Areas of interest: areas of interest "Industrial Park"
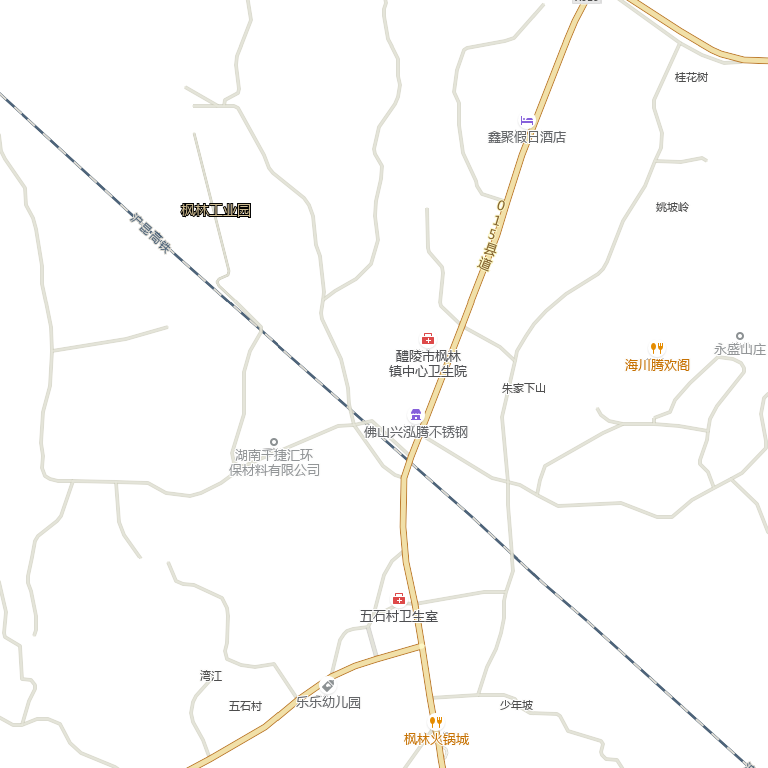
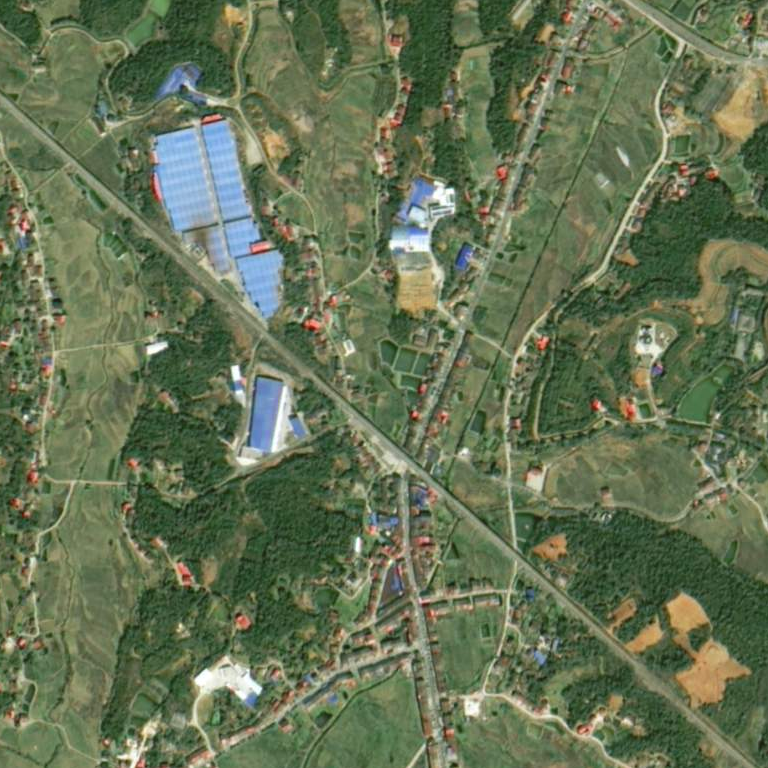